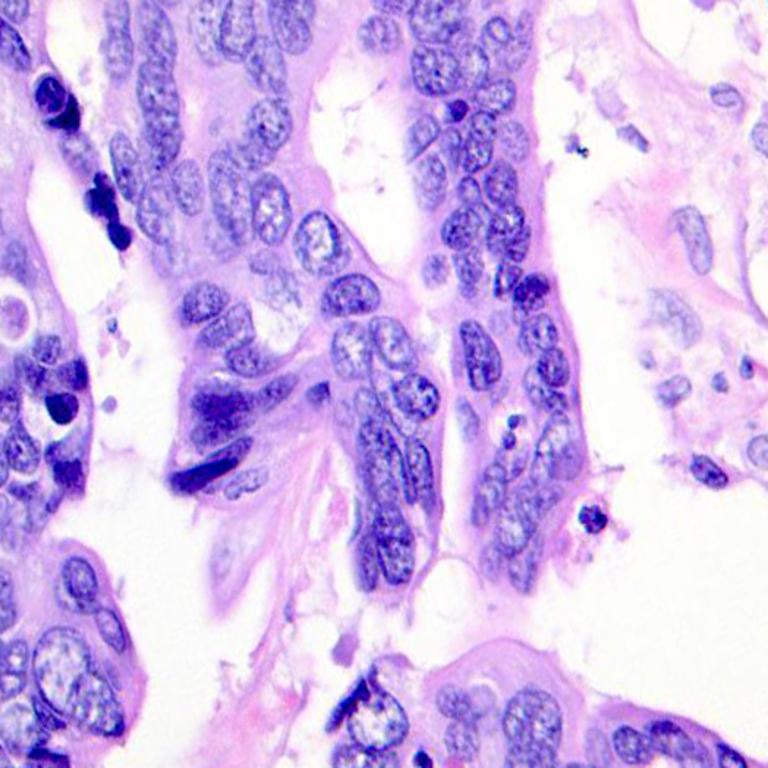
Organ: colon
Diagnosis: adenocarcinomas